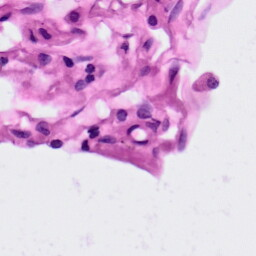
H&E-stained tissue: Lung